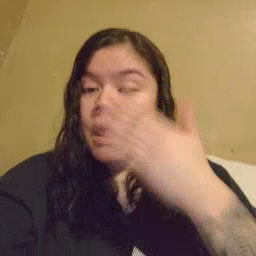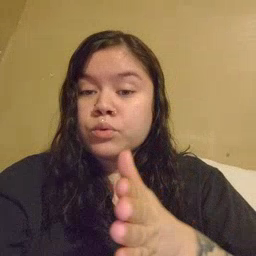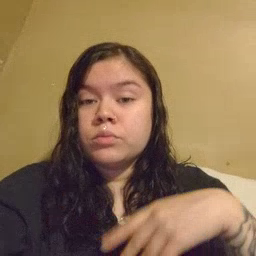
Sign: bedroom